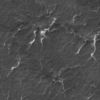
Label: not_dusty